Interaction volume radius: 5 \u00c5
Interaction volume height: 10 \u00c5
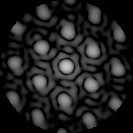
Disorder parameter: 0.2064